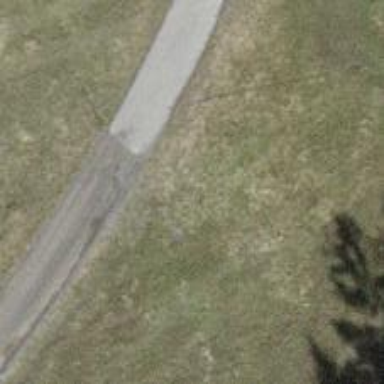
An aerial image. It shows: Gravel track with grade2 tracktype.